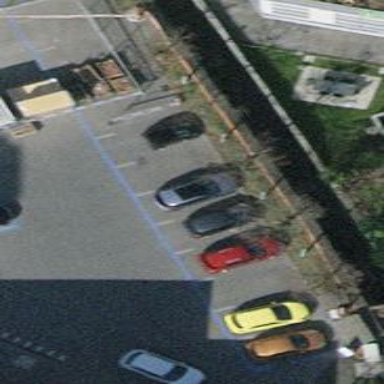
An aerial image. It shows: Street-side parking area.